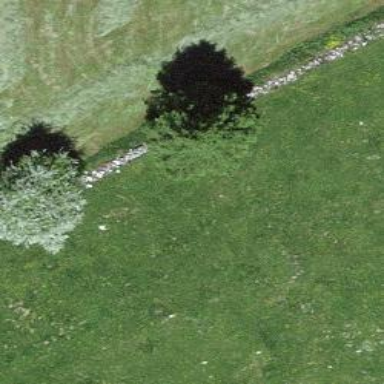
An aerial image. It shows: Wall is shown in the image.